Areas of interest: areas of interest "CCSC Urban Cultural and Sports Center"
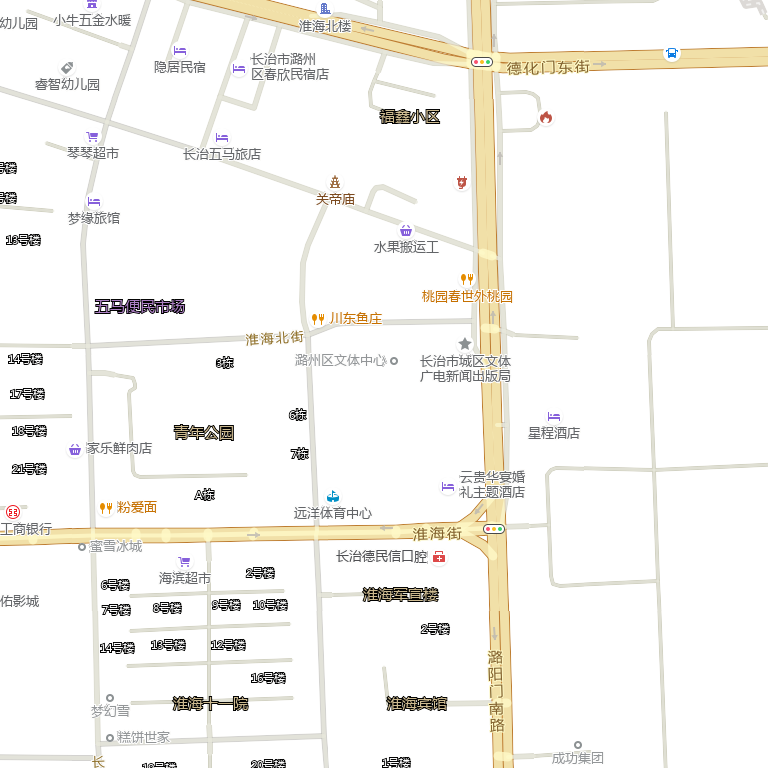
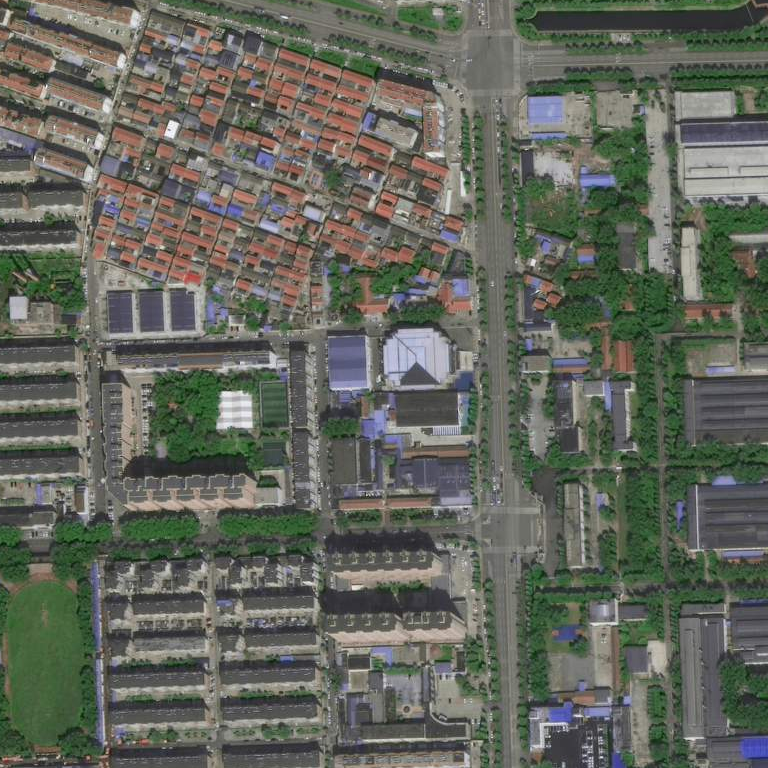